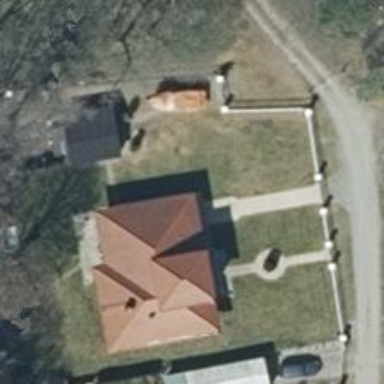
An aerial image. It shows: Driveway.